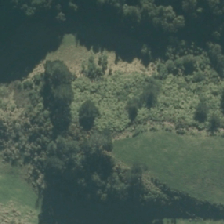
Land cover: grose_broom